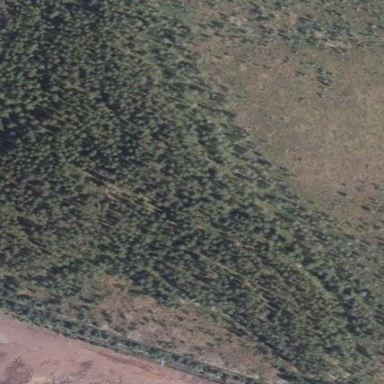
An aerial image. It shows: Woodland with needle-leaved trees.